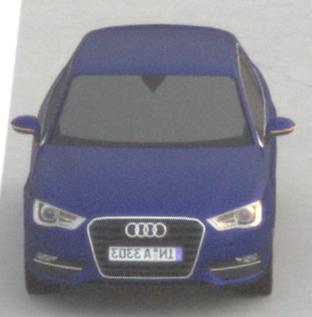
Make: Audi
Model: A3 1.2 TFSI
Detailed model: A3 (8V)
Model produced from: 2013/02
Model produced until: 2014/05
Doors: 3
Color: blue
Road condition: dry road
Daytime: sunrise or sunset
Contrast: low contrast